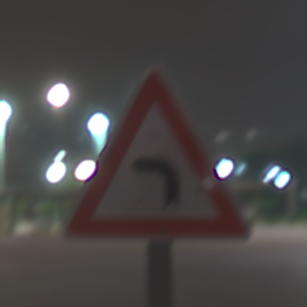
Verkehrszeichen: KurveLinks
Umgebung: Outdoor, Urban
Tageszeit: Night
Wetter: PartlyCloudy
Licht: Artificial
Jahreszeit: NotSpecified
Kontrast: HighContrast